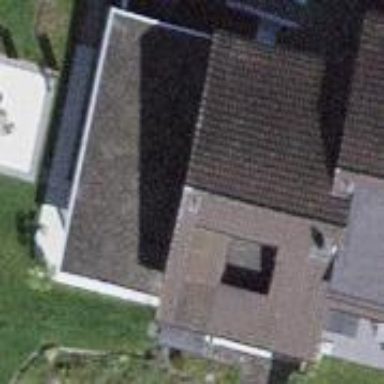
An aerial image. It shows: Gabled roof house.